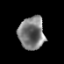
Tissue: prostate
Cell type: T cells
Senescence score: 0.2585
Nuclear area (px): 827
Mean DAPI intensity: 124.174